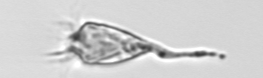
Label: Paratontonia_gracillima